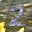
Label: 2